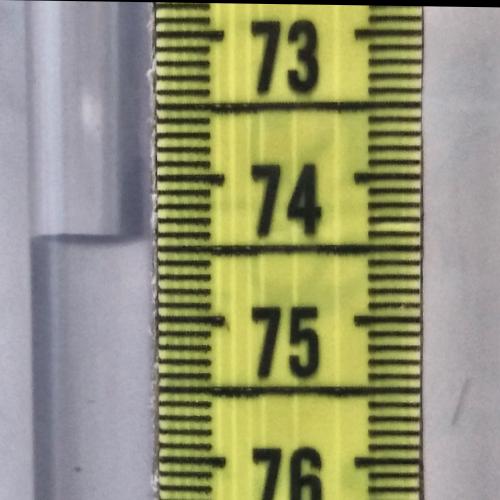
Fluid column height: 74.4 cm